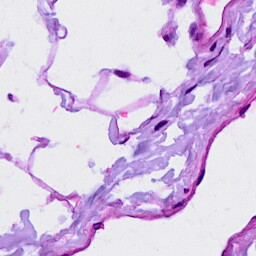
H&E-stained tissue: Breast